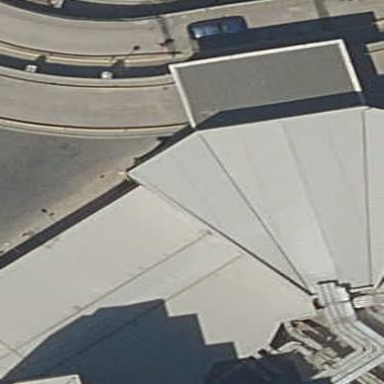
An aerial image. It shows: Part of building.